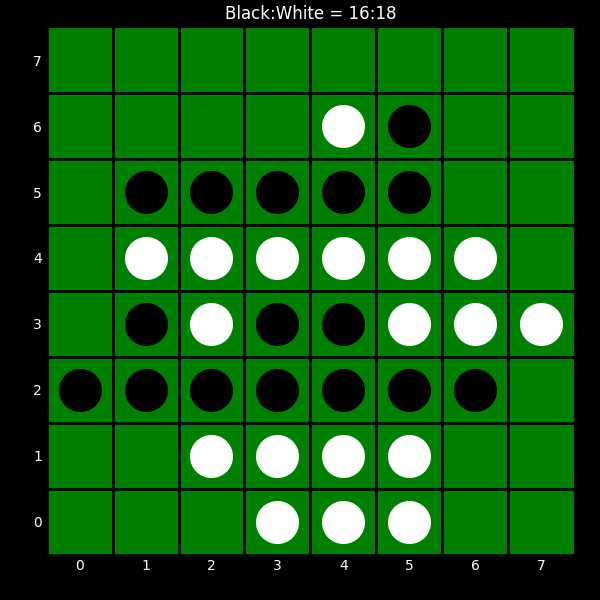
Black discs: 16
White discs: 18